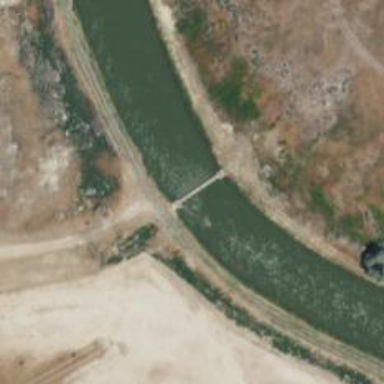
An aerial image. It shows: Sluice gate on waterway.